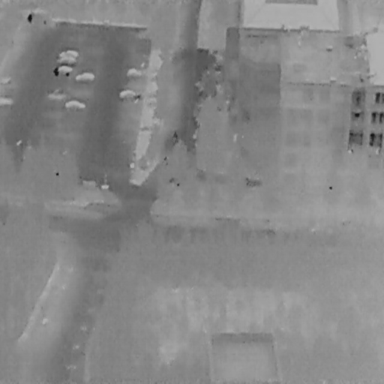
There are seven Cars in the infrared image.